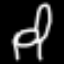
Label: chair